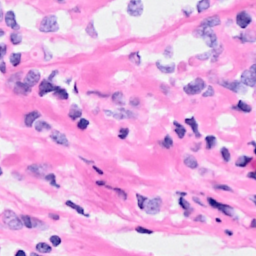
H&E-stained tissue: Breast